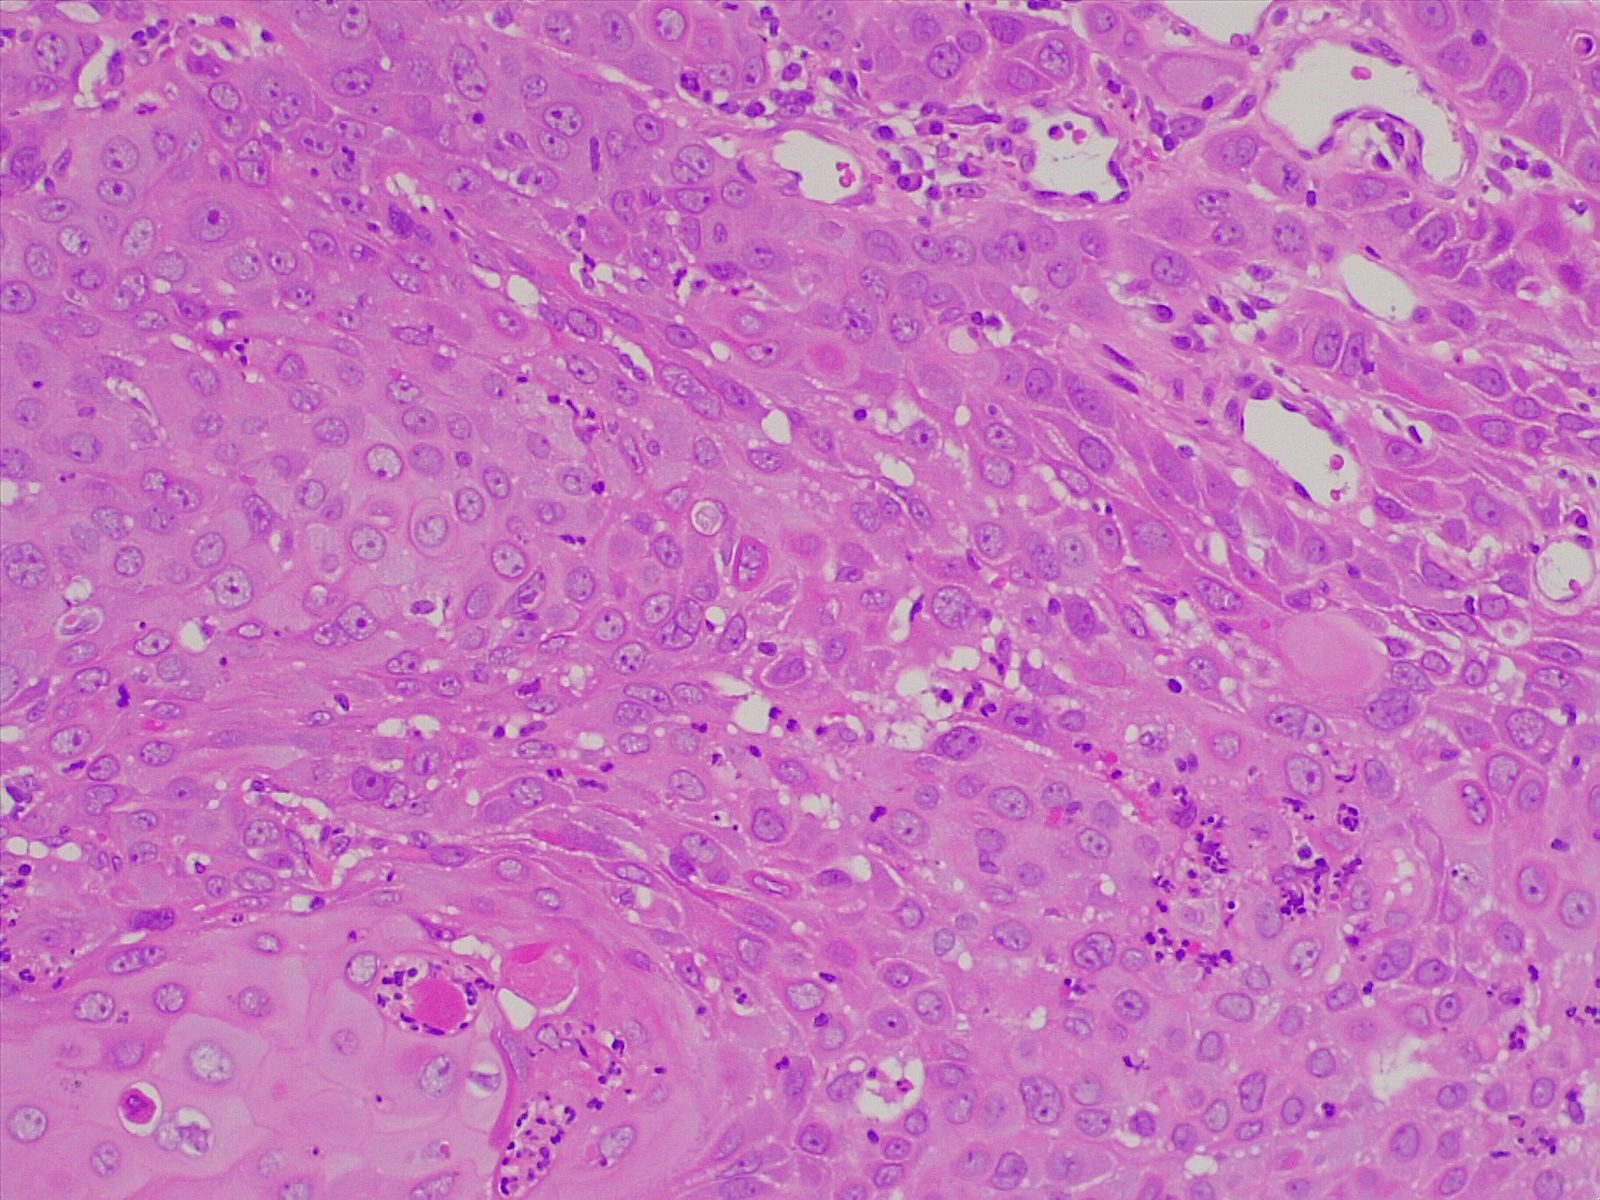
Label: lung squamous cell carcinoma, well differentiated